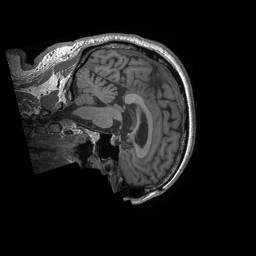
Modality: T1w
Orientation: sagittal
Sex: male
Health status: ill
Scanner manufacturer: siemens
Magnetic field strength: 3 T
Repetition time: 1.66 s
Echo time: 0.00254 s